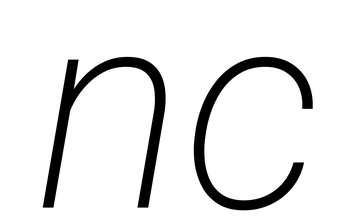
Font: Roboto-Italic_ExtraLight_Italic